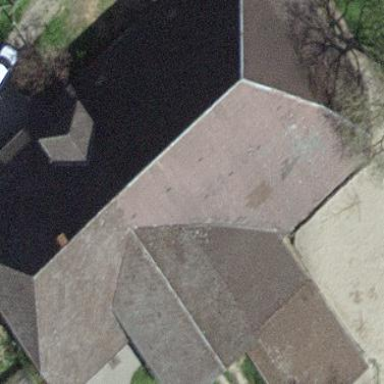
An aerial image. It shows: Farm building.